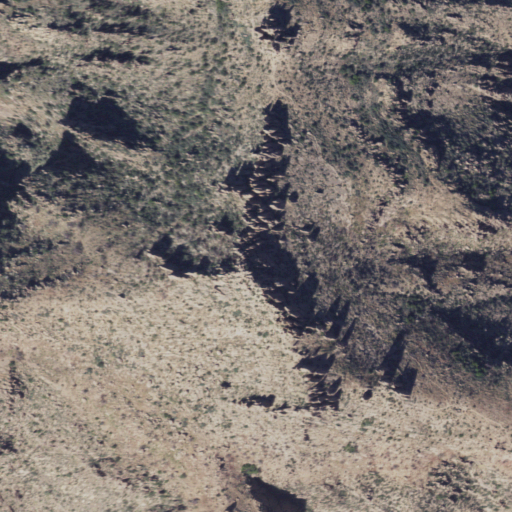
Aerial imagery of mountain in Arizona named Superstition Peak containing shrub, grassland, and evergreen forest